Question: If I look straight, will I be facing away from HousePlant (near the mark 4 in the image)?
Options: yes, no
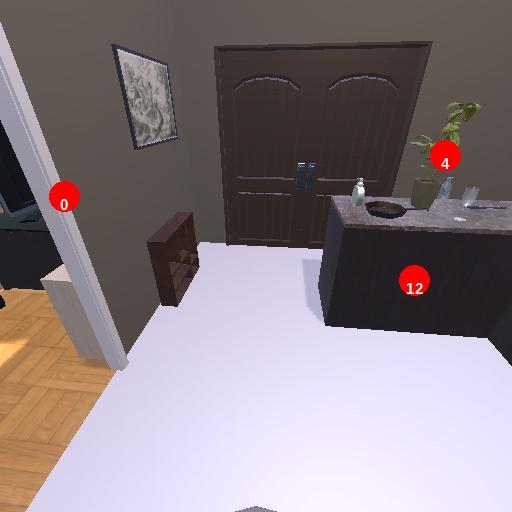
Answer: yes